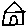
Label: house